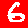
Digit: 6